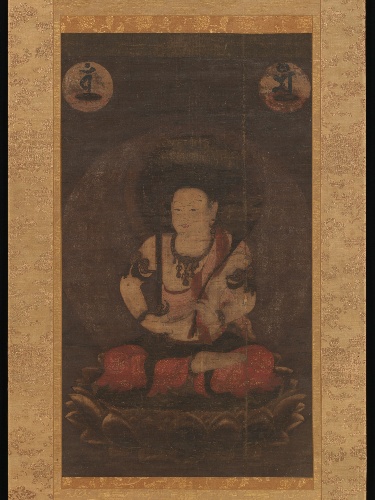
Title: 五髻文殊菩薩像|The Bodhisattva Monju (Manjushri) with Five Topknots
Date: 13th century
Object type: Hanging scroll
Classification: Paintings
Medium: Hanging scroll; ink and color on silk
Culture: Japan
Period: Kamakura period (1185–1333)
Dimensions: Image: 36 3/4 × 20 3/4 in. (93.3 × 52.7 cm)
Overall with mounting: 79 3/4 × 29 1/2 in. (202.6 × 74.9 cm)
Overall with knobs: 31 1/2 in. (80 cm)
Department: Asian Art
Credit line: H. O. Havemeyer Collection, Bequest of Mrs. H. O. Havemeyer, 1929
Accession year: 1929
Repository: Metropolitan Museum of Art, New York, NY
Tags: Buddhism|Manjushri|Bodhisattvas